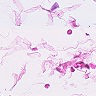
Metastatic tissue present: no